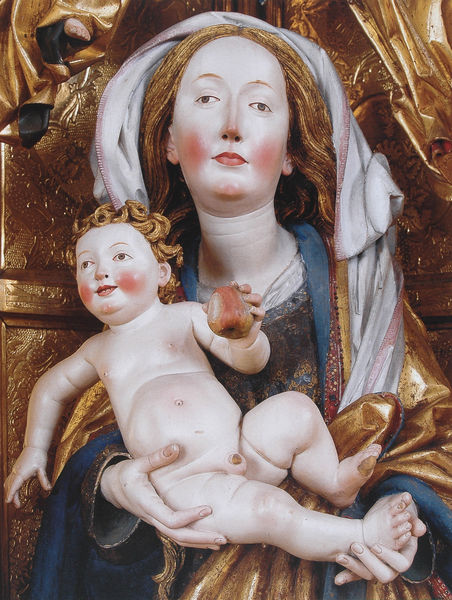
Titel: Hochaltar, Mittelschrein, Muttergottes mit Kind (Detail)
Künstler: Michel Erhart
Standort: Blaubeuren
Institution: ehemalige Abteikirche St. Johannes d.T.
Schlagwörter: blau, fuß, hand, haut, nackt, umhang, weiß, daumen, frau, holz, kleid, mund, nase, blick, rot, schleier, tuch, muster, arm, augen, barock, falten, gesicht, halten, hals, hände, niederlande, kirche, figur, gewand, gold, haare, mantel, kind, mutter, gotik, lippen, locken, rosa, traurig, skulptur, statue, apfel, kopfbedeckung, lächeln, relief, füße, wangen, backen, klein, baby, kopftuch, detail, nabel, bauch, plastik, junge, bemalt, foto, birne, penis, vergoldet, gemalt, religion, kunst, rosig, puppe, puppen, schielen, altar, schnitzerei, christus, jesus, jesus christus, backe, bäckchen, gefasst, god, kitsch, borde, heilig, maria, madonna, mutter gottes, fassung, geschnitzt, säugling, unschuld, kriche, jesuskind, holzskulptur, landshut, madonna mit kind, rote backen, blauer mantel, jesukind, schnitzfigur, leinberger, gotiks, jesusknabe, lcoken, rotbäckchen, stehmadonna, schöne madonna, pimmel, unge, 15. jahrhundert, holz blauer mantel, junge mutter, jungu, genitale, um  1500